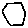
Label: hexagon